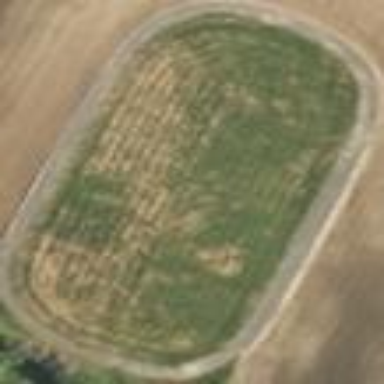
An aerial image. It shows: Horse racing track for leisure and sports.